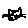
Label: cat